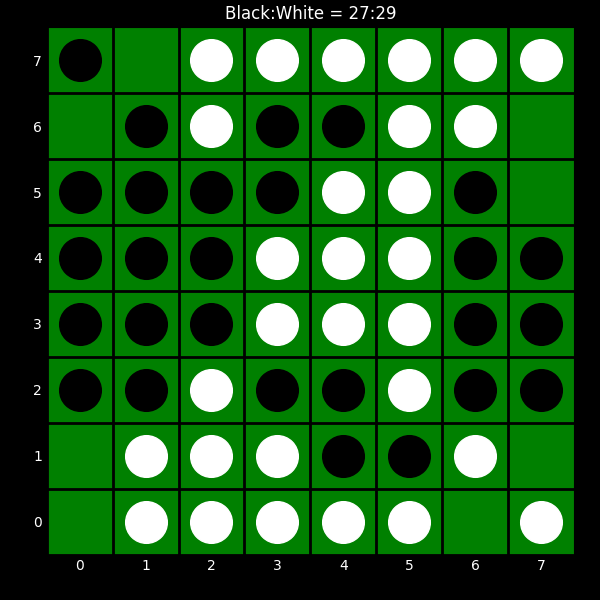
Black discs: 27
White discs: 29